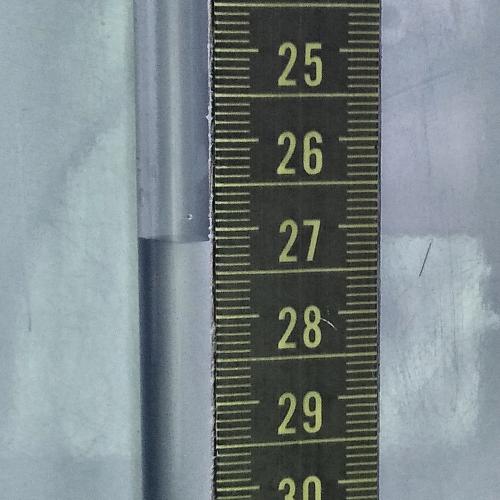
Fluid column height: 27.1 cm